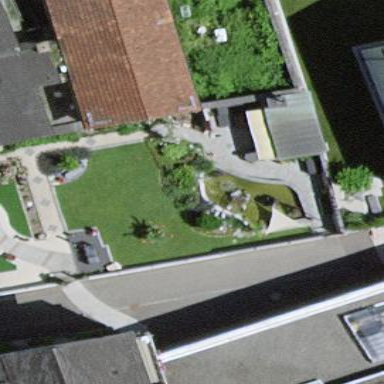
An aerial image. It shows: Garden that is leisure land.